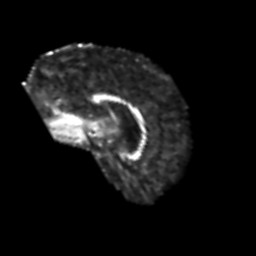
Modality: FA
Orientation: sagittal
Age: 50
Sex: male
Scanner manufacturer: siemens
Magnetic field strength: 3 T
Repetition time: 6.1 s
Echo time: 0.101 s